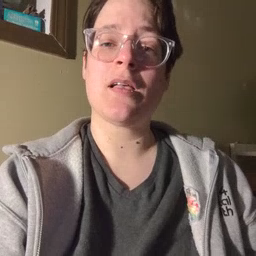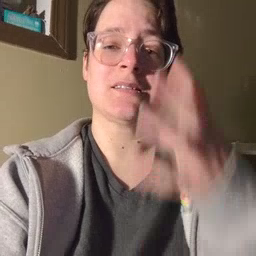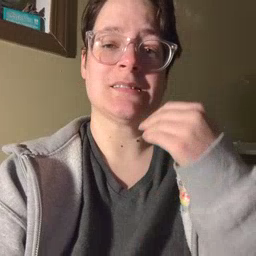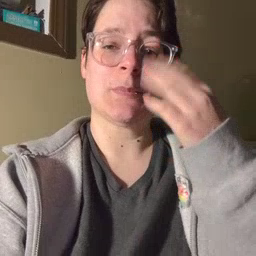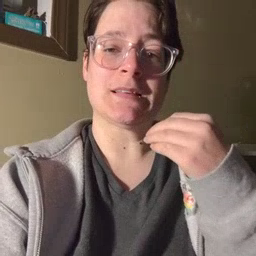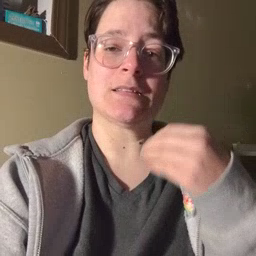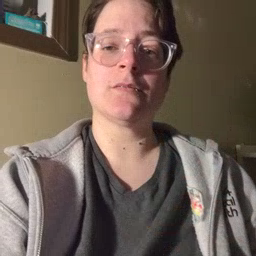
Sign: sleepy